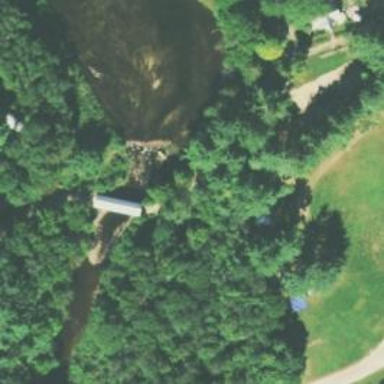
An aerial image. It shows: Covered bridge over path.